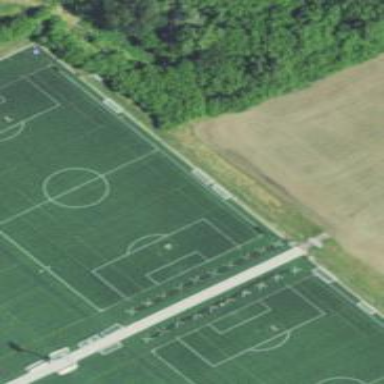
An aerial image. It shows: Soccer pitch designated for leisure and sports activities.